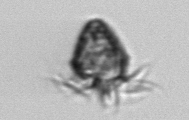
Label: Ciliophora